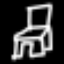
Label: chair